Question: I am working through adding simple_form formatting to simple sign-in and sign-up forms.
While the sign-up form is formatting properly - the sign-in form has no inputs?
Sign-in form

My code is available on github (<URL> with the most recent version pushed which includes this error. Any ideas for a newbie?
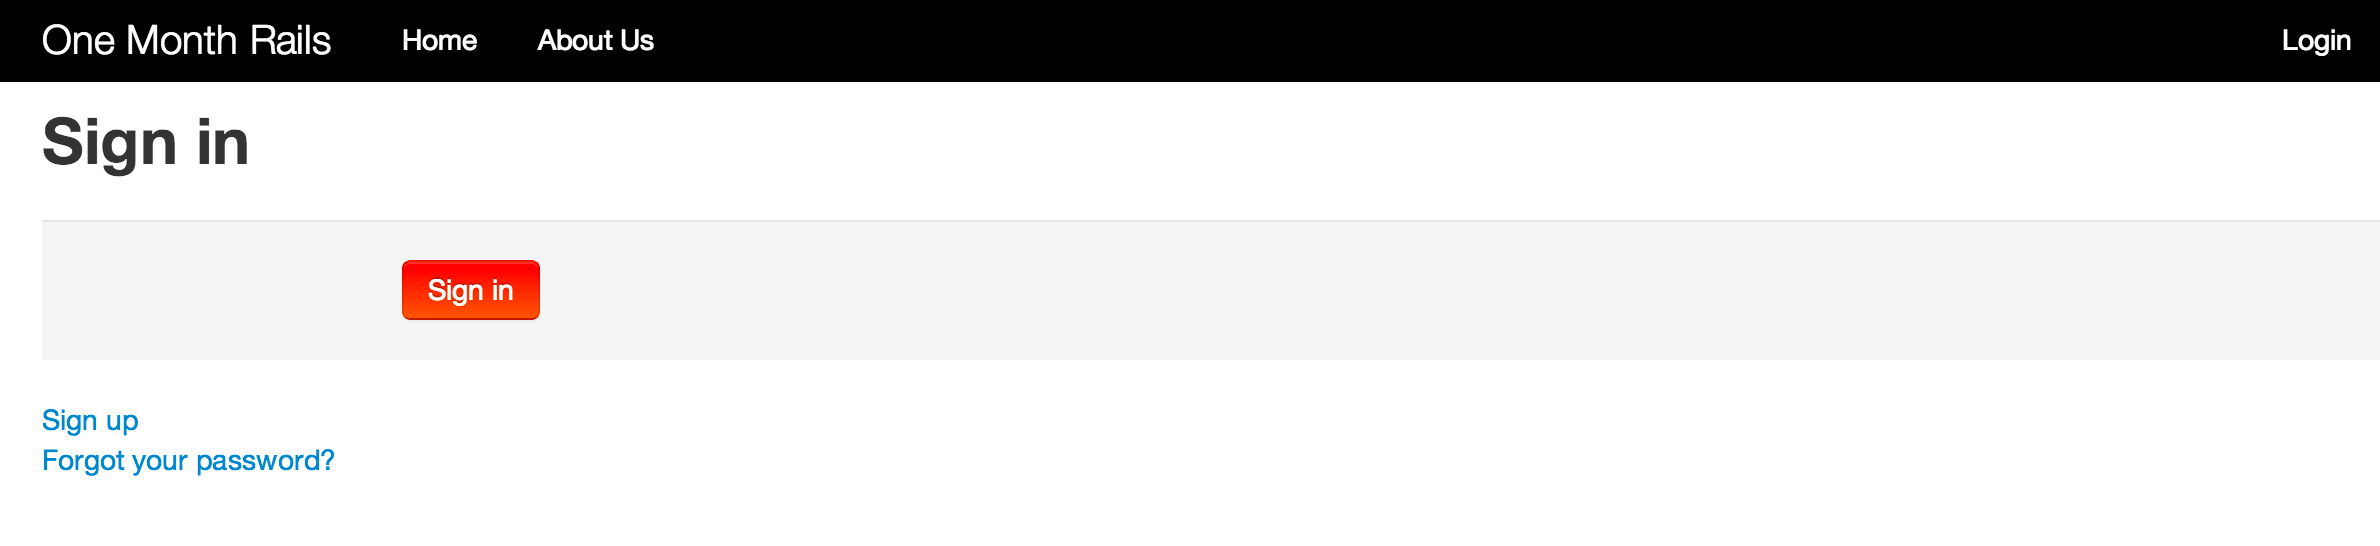
Answer: Replace '<%' with '<%=' next to the 'f.input' statement.
'''
<h2>Sign in</h2>
<%= simple_form_for(resource, :as => resource_name, :url => session_path(resource_name), html: { class: 'form-horizontal'}) do |f| %>
<%= f.input :email %>
<%= f.input :password %>
<%= f.input :remember_me, as: :boolean %>
<div class="form-actions">
<%= f.submit "Sign in", class: "btn btn-primary" %>
</div>
<% end %>
<%= render "devise/shared/links" %>
'''